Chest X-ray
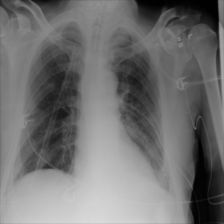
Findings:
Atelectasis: negative
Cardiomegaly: negative
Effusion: negative
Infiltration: negative
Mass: negative
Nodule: negative
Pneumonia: negative
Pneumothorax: negative
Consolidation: negative
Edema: negative
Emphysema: negative
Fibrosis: negative
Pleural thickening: negative
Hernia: negative